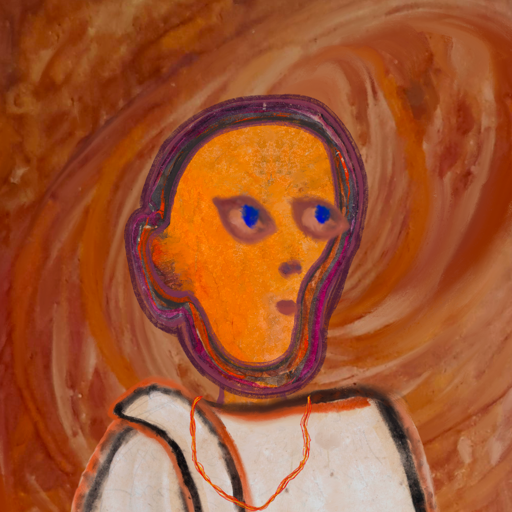
Background: Pious_Lady, Head And Neck Side: Hypocrite_w_Hair, Face Side: Mother_And_Son_Mother, Bust: Roy_Bahadur, Hair Side: Blank, Head Accessory: Blank, Second Necklace: Gypsy_Mother_2, Necklace: Blank, Baby: Blank